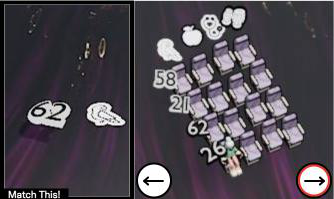
Task: seats
Answer: no